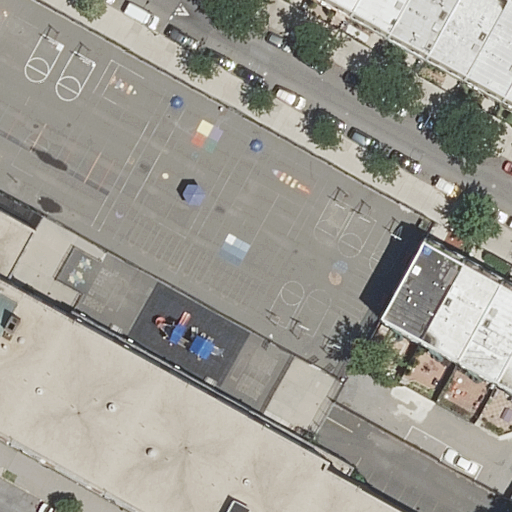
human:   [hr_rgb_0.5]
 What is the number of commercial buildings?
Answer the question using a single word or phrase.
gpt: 0

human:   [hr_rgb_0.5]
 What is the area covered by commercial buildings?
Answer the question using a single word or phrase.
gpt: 0m2

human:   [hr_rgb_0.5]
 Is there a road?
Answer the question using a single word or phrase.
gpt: yes

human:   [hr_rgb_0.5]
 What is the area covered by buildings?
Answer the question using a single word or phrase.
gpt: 2155m2

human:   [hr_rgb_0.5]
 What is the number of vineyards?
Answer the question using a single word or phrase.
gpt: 0

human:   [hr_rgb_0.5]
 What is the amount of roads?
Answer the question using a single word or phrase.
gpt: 2

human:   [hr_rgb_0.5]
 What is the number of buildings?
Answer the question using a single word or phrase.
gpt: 11

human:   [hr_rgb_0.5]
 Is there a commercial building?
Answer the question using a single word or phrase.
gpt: no

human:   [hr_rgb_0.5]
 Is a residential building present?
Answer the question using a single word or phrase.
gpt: yes

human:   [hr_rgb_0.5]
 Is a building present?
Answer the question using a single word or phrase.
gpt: yes

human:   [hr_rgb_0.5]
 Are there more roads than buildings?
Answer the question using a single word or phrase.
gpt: no

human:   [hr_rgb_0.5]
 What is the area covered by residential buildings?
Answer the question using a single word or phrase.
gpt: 2155m2

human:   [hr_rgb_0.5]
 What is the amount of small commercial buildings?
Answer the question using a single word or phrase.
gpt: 0

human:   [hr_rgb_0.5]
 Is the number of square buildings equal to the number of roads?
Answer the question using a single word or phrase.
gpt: no

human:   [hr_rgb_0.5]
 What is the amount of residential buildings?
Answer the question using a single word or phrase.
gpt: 11

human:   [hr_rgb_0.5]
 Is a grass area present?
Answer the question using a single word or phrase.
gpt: no

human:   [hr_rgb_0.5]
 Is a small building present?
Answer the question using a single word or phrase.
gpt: yes

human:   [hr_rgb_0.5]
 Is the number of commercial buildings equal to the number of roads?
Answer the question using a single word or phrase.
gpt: no

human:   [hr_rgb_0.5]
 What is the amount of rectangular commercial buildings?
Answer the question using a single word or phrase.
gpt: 0

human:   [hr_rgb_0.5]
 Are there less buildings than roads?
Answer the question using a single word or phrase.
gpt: no

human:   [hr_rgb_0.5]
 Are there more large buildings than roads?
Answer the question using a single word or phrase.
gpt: no

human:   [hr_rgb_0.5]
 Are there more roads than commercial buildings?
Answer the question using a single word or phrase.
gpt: yes

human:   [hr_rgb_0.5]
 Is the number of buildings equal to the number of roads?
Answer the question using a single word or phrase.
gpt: no

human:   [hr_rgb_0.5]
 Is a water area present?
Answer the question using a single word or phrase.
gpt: no

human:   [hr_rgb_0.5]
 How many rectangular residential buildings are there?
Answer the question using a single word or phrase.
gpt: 11

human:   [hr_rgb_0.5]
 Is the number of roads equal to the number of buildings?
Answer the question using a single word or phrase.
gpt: no

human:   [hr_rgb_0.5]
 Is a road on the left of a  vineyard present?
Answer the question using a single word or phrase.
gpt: no

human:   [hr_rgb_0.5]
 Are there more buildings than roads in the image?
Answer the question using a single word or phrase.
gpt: yes

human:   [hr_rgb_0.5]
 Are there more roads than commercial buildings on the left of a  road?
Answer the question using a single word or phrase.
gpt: yes

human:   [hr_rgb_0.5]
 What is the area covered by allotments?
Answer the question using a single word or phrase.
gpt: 0m2

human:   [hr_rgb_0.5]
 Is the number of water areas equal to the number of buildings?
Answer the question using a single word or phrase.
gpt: no

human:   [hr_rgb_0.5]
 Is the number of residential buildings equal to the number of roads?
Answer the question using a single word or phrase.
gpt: no

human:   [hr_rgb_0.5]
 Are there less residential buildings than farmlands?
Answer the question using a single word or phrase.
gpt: no

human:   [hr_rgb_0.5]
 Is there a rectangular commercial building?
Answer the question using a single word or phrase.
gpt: no

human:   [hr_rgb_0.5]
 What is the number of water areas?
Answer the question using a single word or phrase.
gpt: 0

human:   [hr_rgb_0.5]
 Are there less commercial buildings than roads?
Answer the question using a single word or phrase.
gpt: yes

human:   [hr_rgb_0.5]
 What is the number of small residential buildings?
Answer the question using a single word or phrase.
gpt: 4

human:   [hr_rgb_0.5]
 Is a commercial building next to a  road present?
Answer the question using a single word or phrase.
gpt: no

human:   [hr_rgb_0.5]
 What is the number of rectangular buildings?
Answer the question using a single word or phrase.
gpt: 11

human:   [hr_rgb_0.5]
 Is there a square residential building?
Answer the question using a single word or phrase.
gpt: no

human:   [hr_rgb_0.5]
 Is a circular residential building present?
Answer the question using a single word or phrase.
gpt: no

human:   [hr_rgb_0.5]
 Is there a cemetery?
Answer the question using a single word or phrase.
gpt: no

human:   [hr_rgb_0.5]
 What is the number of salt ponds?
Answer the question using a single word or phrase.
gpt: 0

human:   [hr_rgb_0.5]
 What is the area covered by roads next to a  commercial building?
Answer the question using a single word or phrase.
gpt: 0m2

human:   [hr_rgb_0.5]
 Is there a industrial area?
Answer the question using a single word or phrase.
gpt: no

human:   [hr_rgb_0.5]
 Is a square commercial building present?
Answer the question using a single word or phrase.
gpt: no

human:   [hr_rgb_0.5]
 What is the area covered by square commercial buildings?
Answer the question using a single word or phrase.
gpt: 0m2

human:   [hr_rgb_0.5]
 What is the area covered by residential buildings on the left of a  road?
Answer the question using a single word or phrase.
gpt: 0m2

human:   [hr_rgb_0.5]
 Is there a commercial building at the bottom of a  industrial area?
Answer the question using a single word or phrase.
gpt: no

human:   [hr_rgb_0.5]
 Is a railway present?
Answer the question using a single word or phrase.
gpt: no

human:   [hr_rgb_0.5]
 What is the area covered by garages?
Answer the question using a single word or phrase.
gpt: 0m2

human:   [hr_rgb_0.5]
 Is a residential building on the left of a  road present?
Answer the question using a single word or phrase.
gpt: no

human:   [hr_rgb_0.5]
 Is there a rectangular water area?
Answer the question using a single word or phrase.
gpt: no

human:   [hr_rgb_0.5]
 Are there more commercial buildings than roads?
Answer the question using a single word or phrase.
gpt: no

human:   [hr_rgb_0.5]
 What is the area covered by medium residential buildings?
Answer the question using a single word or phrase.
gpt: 876m2

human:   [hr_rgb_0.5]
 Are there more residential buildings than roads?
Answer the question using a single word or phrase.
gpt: yes

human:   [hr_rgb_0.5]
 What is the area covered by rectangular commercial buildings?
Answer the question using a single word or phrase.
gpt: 0m2

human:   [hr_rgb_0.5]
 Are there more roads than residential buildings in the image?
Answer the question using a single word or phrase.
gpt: no

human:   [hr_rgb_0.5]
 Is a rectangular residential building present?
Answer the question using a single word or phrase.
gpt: yes

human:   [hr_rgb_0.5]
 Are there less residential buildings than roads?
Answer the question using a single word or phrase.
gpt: no

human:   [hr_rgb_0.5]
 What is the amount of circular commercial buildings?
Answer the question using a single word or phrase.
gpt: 0

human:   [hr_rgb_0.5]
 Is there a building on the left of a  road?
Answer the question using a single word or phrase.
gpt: no

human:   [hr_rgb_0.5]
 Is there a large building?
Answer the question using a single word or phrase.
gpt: yes

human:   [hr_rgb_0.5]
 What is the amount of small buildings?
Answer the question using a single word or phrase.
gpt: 4